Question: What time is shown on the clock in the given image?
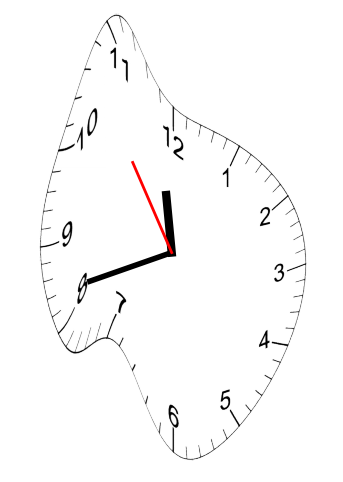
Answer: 11:41:54